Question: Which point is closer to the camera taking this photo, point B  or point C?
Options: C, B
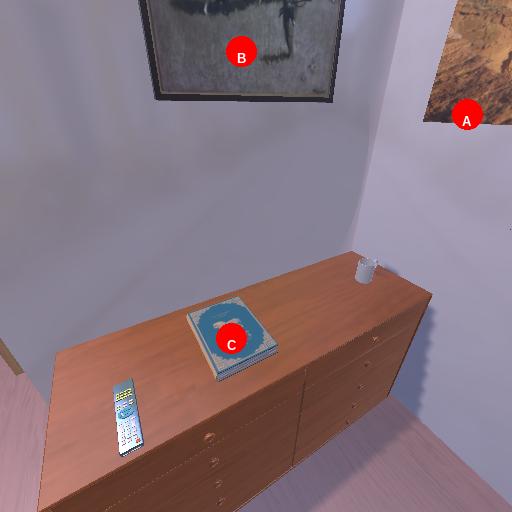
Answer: C